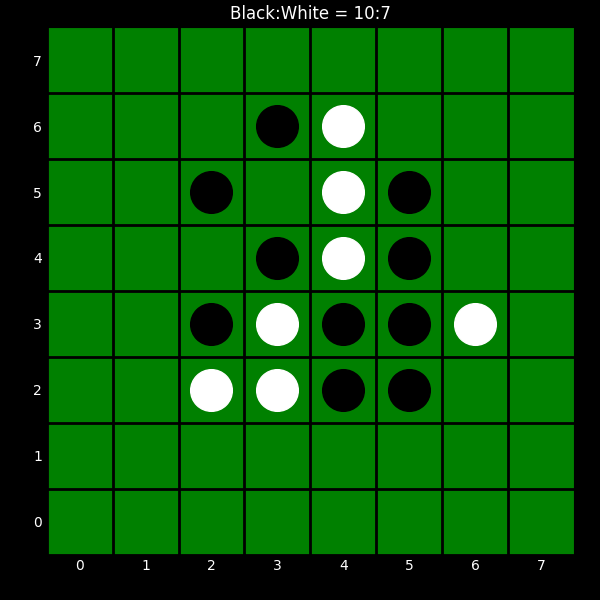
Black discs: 10
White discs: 7